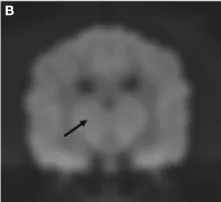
Transverse DWI and ADC map performed on day 4 of hospitalization DWI B1000 showed mild hypointensity [arrow in.
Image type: radiology (mri)